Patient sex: M
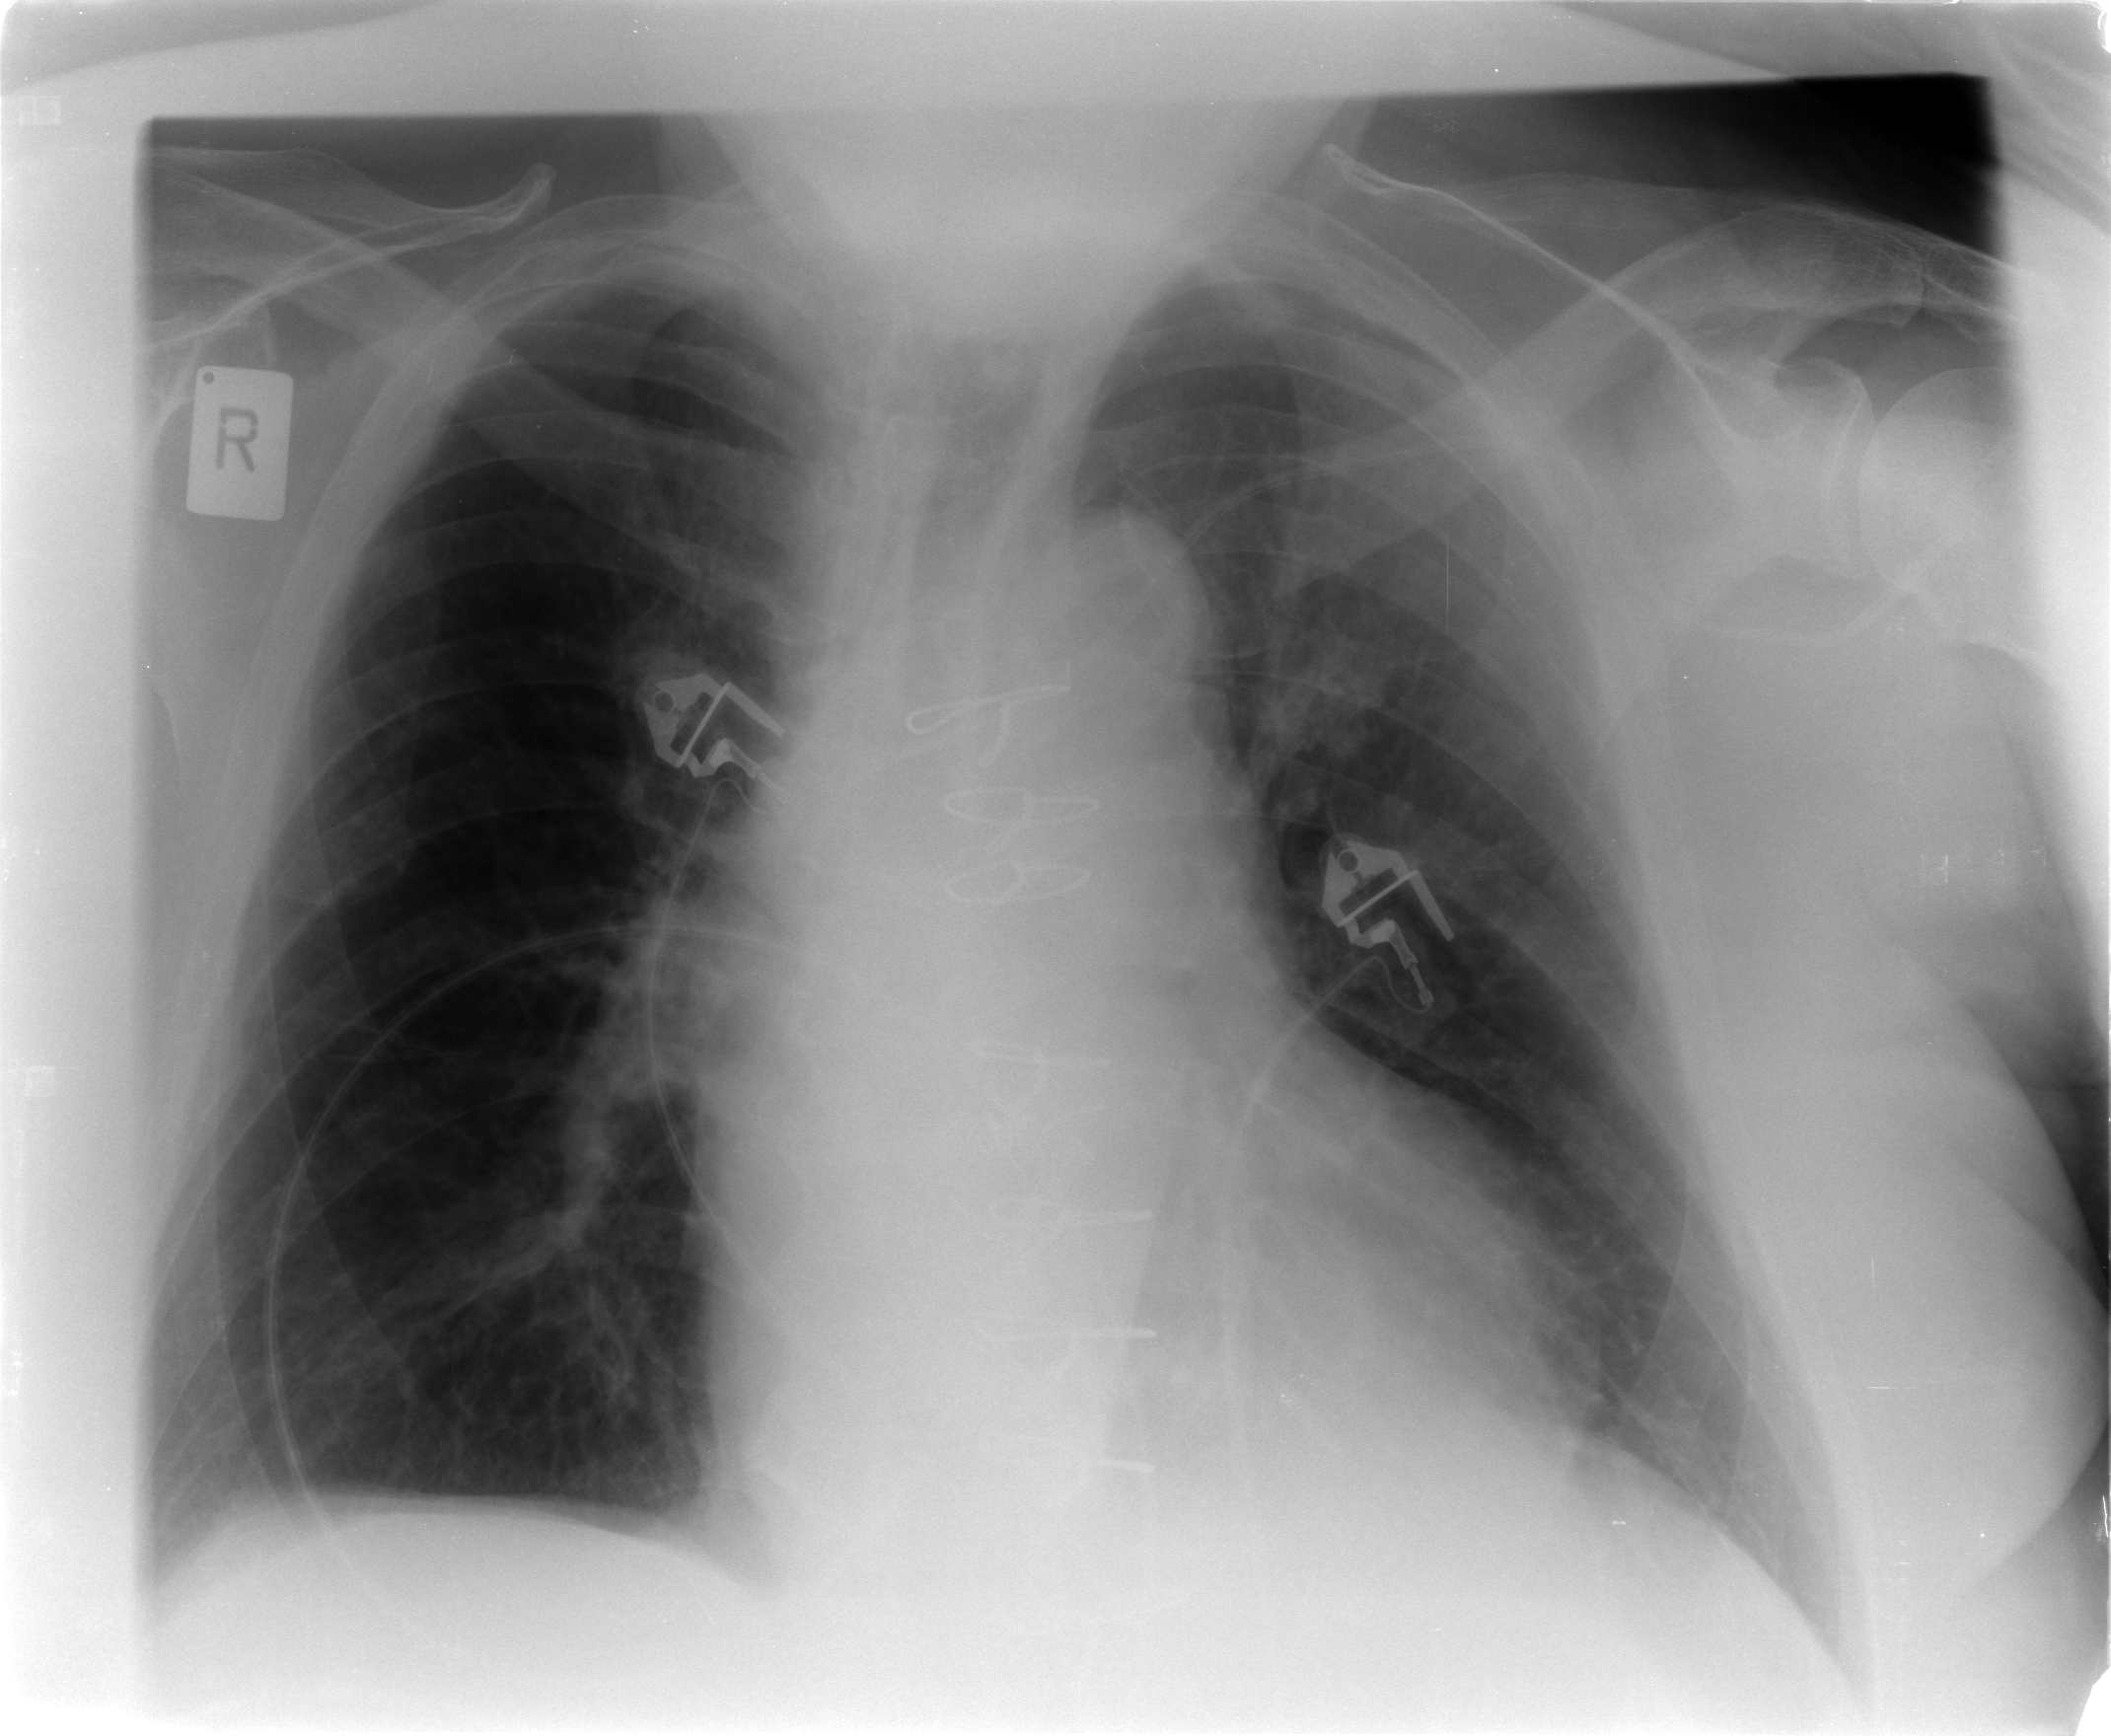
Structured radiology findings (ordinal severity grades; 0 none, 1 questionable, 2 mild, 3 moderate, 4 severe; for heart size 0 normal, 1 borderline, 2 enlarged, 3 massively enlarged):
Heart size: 2
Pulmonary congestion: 1
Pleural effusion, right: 0
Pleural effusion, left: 0
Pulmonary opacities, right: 0
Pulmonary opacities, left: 0
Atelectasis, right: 0
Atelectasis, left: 0